Question: Looking at this image, you can see that a UIView loaded from a nib has a "File Owner"

# Notice in the xib, Apple has labelled something "File Owner".
So, open Xcode, open any xib, look at Placeholders, and look directly underneath, to see:
# "File Owner".
In this particular example, the "xib-file-owner" happens to be
So, at run time, for a specific thing created by this xib, the "was-xib-file-owner" (to coin a phrase) will in fact be:
# It will be: some particular instance of the class LoginScreen.
Now at run time. Obviously, in a UIView, with every UIButton, you can simply call
'''
[self.someButton sendActionsForControlEvents:UIControlEventTouchUpInside ];
'''
and you get to indeed "go to", precisely:
# You go to: that instance of the class LoginScreen.
In fact, the method <URL>, etc etc.
I'm not good enough to write code for allTargets, NSSet, etc.
Can someone show me how to extract, using allTargets and some computer code, the ? ie the running instance of the "was-xib-file-owner" seen in the xib? Cheers.
---
Later:
bizarrely, the answer to this question is, essentially and generally:
# [self.allTargets anyObject]
since, if created from the xib there will only be the one, and, it is precisely what is described in bold above. To repeat:
In that ("normal") case the answer is indeed just that surprisingly simple -- [self.allTargets anyObject].
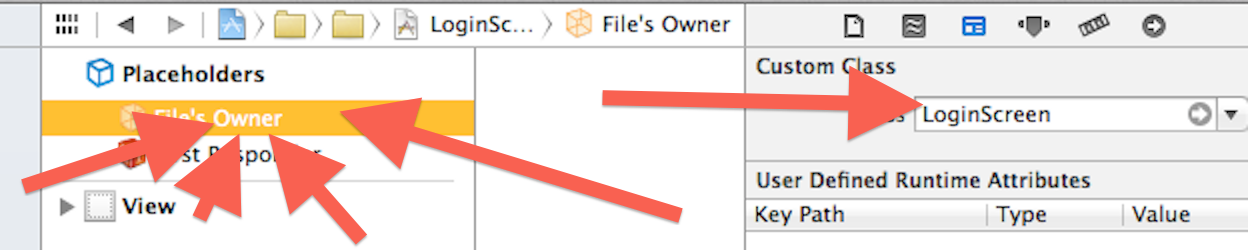
Answer: there is no file owner (as seen in IB) known to views at runtime. The information about the file owner isn't there. Closest you can do is check the target's class:
'''
if([self respondsToSelector:@selector(allTargets)]) {
NSSet *owners = self.allTargets;
for(id owner in owners) {
if([owner isKindOfClass:[UIViewController class]])
NSLog(@"owner: %@", owner);
}
}
'''
or just assume target is owner
'''
if([self respondsToSelector:@selector(allTargets)]) {
id owner = [self.allTargets anyObject];
NSLog(@"owner: %@", owner);
}
'''